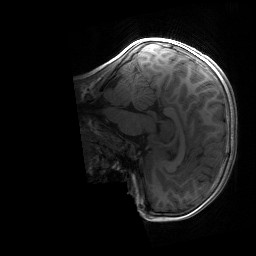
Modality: T1w
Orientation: sagittal
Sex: male
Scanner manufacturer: siemens
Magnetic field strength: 3 T
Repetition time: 1.9 s
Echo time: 0.00243 s